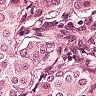
Metastatic tissue present: yes